Field crop: maize
Growth stage: 1
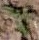
Species: atriplex